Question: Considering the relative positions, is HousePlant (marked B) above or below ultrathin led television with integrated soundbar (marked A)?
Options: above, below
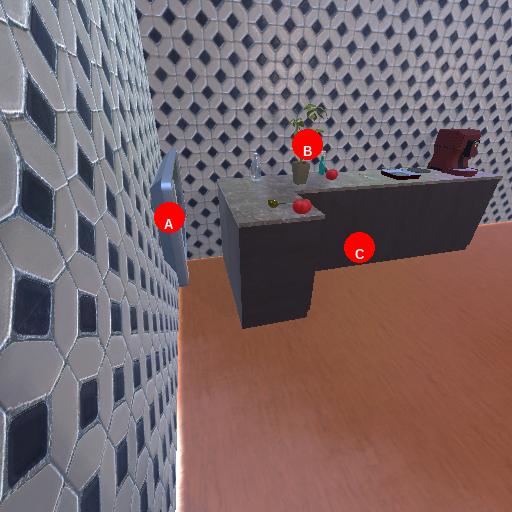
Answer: above